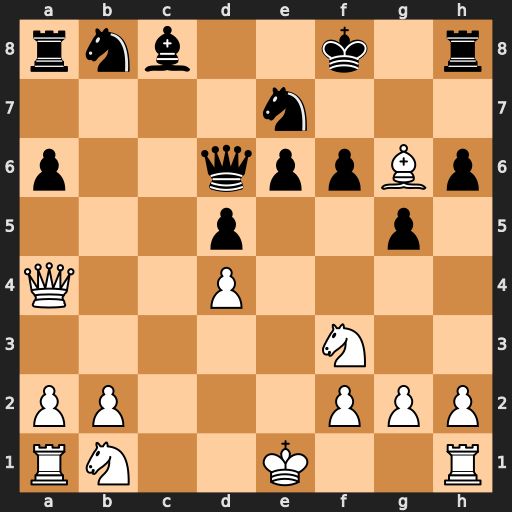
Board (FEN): rnb2k1r/4n3/p2qppBp/3p2p1/Q2P4/5N2/PP3PPP/RN2K2R
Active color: w
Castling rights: KQ
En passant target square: -
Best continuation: Qe8+ Kg7 Qf7#